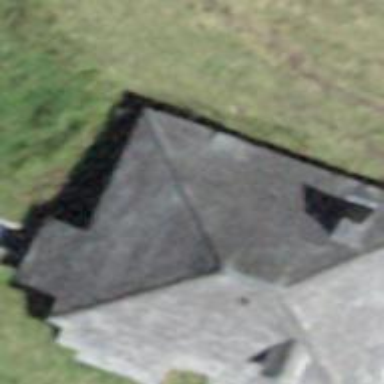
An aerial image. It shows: Cabin.